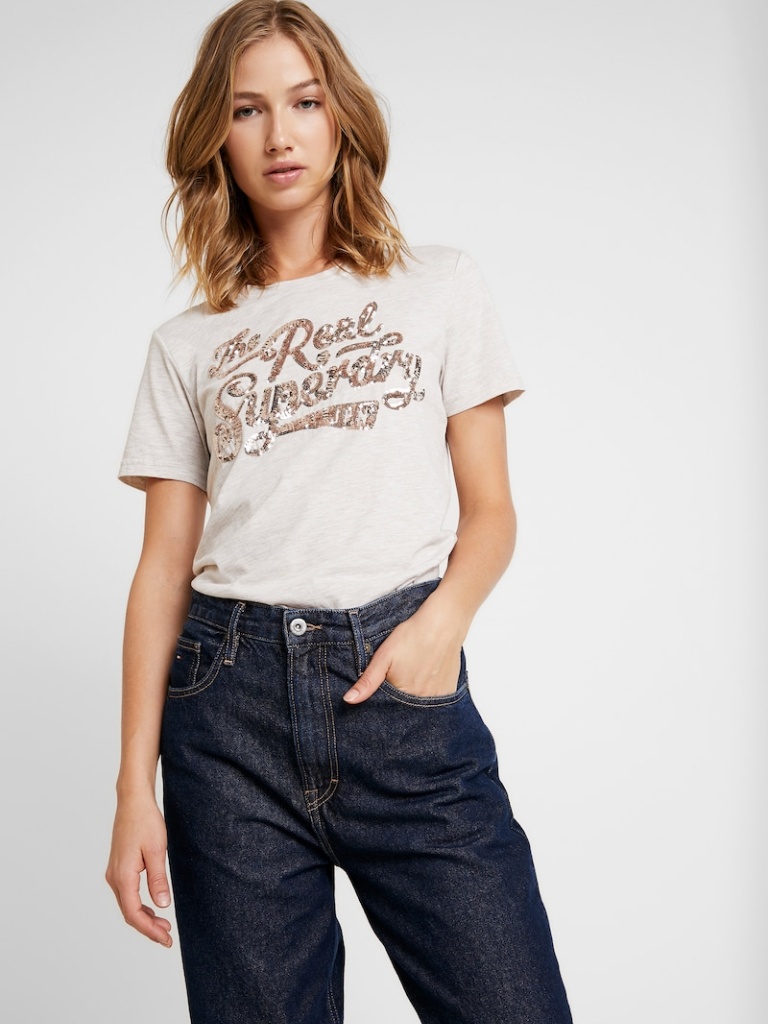
cotton relaxed short sleeve hip length French Tucked crew t-shirt